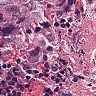
Metastatic tissue present: yes